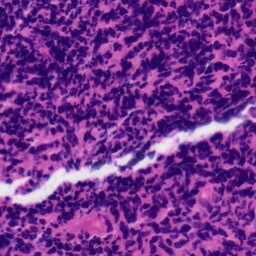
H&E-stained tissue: Tonsil